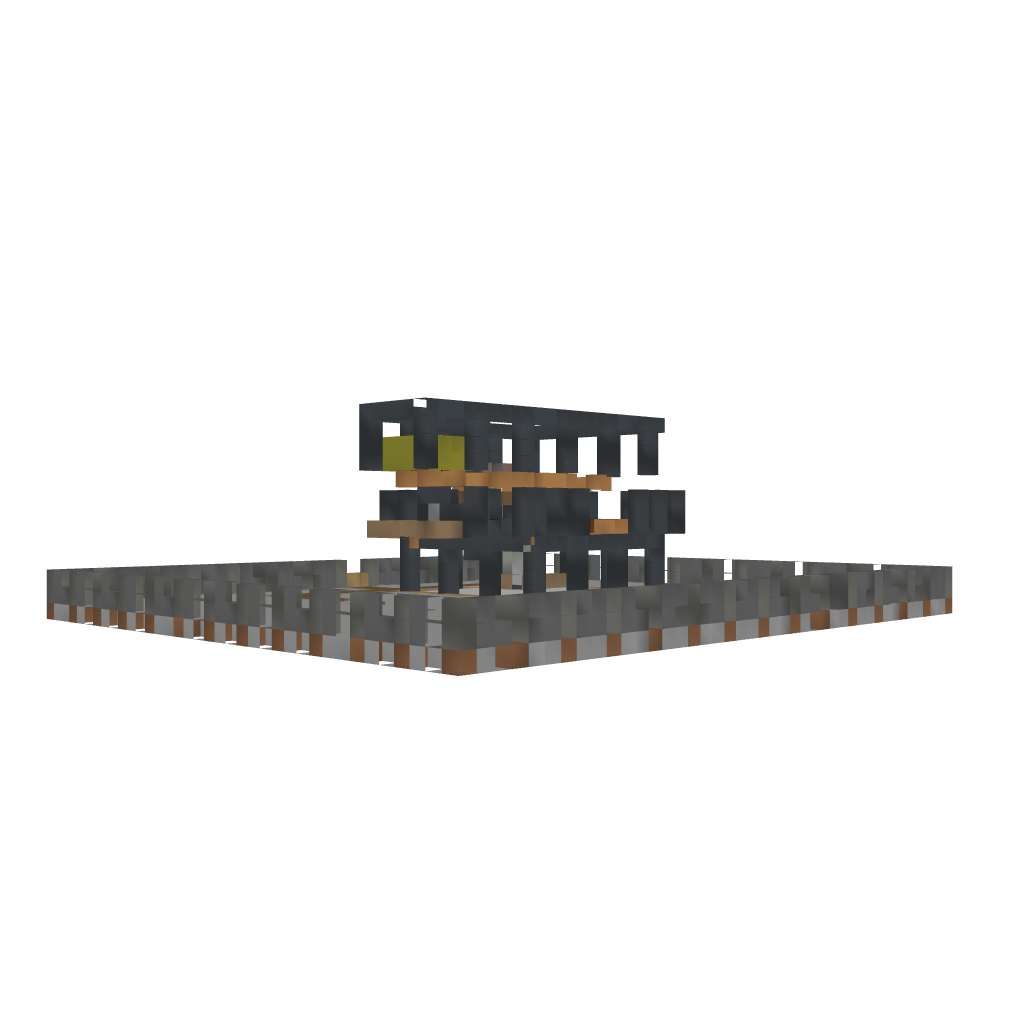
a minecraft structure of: Modern House